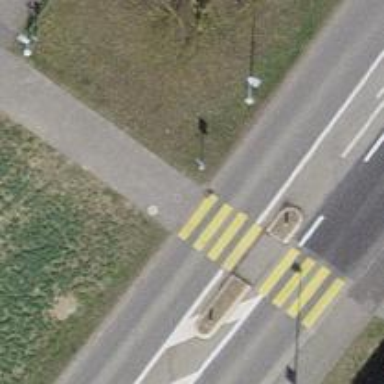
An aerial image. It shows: Pedestrian crossing with zebra markings on footway.